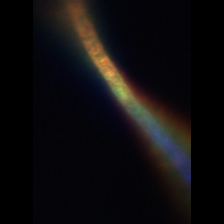
Taxon: Leptocylindrus
Group: Diatoms